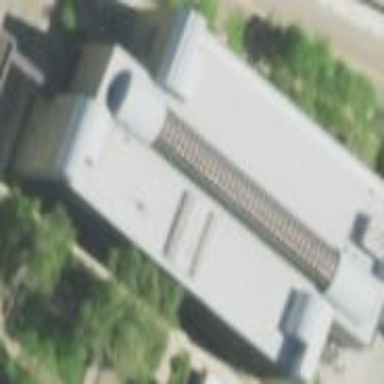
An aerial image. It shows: Government office building.